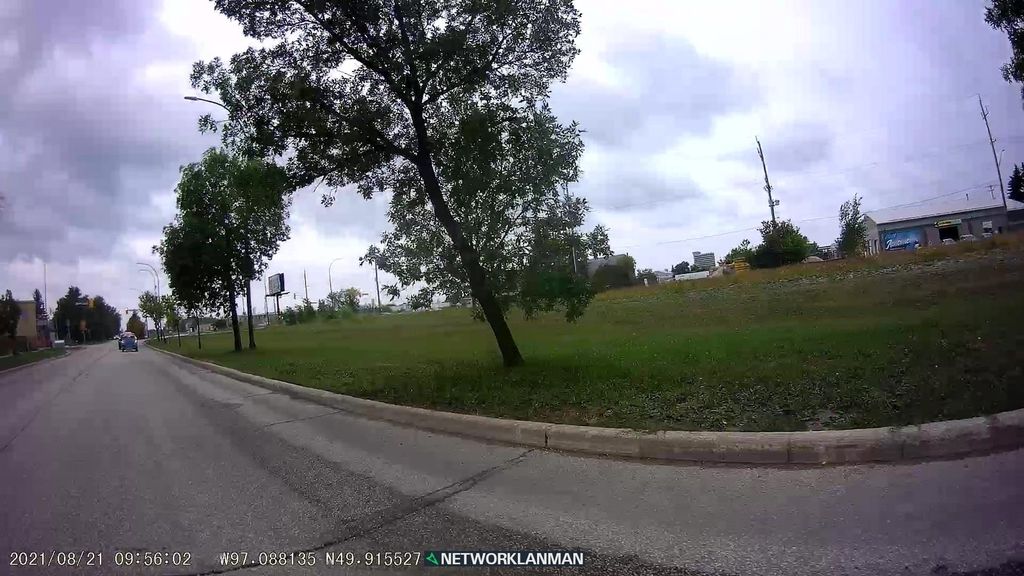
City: winnipeg